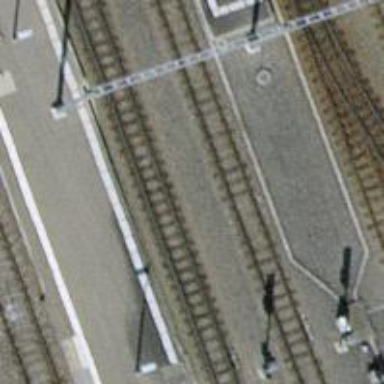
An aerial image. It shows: Narrow-gauge railway siding with electrified contact line.